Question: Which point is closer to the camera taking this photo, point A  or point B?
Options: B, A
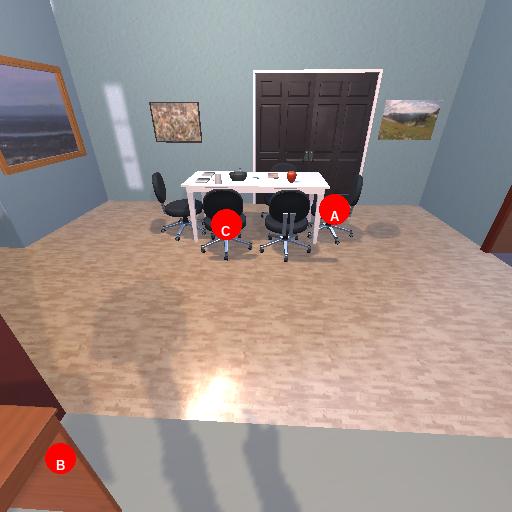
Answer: B